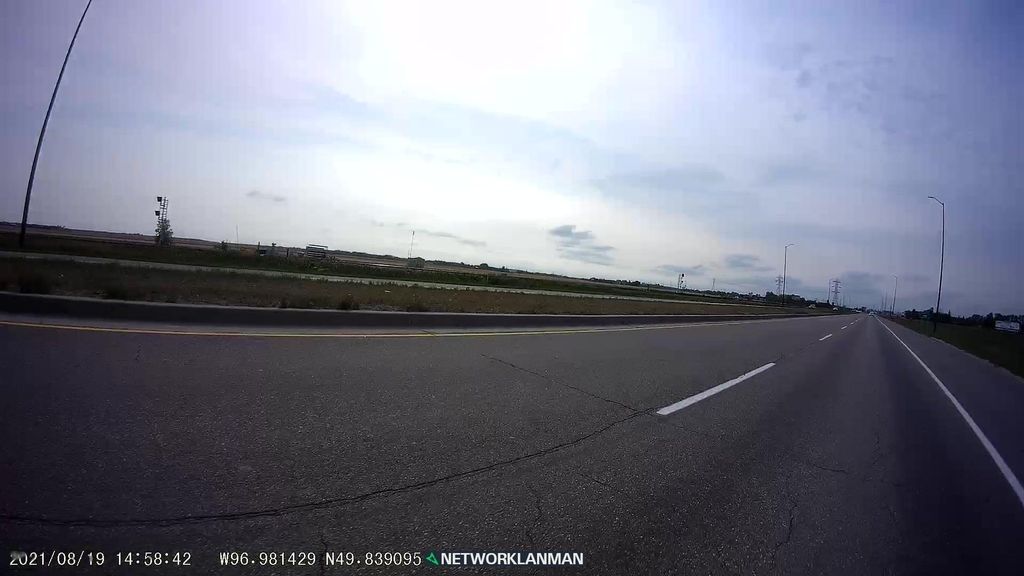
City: winnipeg